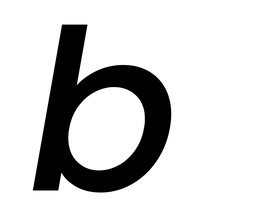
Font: Poppins-MediumItalic